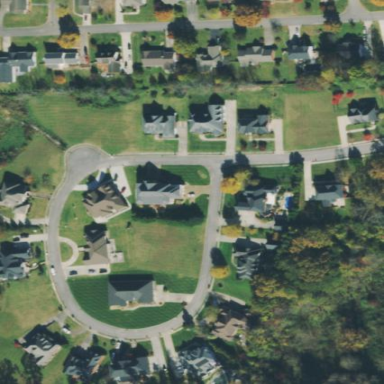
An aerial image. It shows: This residential area consists of single-family homes.